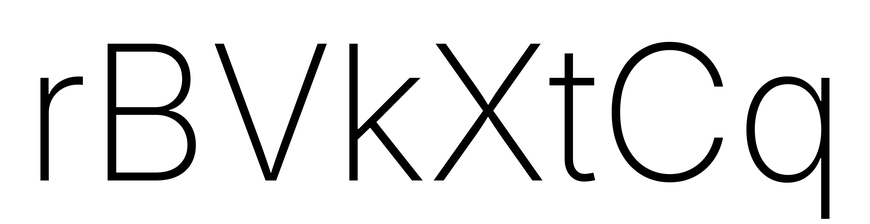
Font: Inter_ExtraLight